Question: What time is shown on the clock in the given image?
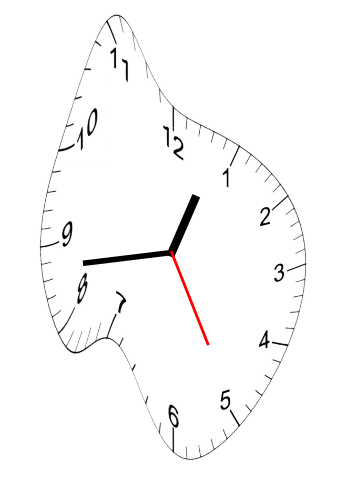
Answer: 12:43:25